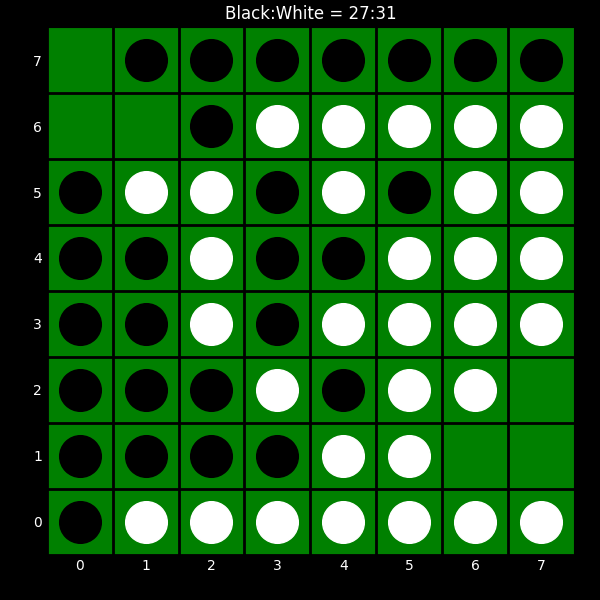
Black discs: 27
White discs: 31